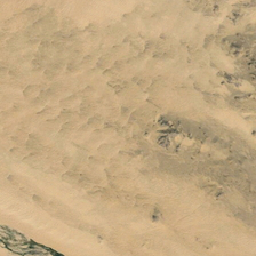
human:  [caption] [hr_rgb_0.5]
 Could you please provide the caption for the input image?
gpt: the stony bulges looks like the yellow sacles in this stretch of desert with a dried out pond .

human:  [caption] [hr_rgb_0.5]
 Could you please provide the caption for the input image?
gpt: the desert with several rocks has the figure of scate .

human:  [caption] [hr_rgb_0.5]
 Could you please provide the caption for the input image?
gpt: dark green cracks and stains can be seen in this desert .

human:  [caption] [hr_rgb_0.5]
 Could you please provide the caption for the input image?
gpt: Several hummocks can be seen in a desert pattern pattern area around the desert.

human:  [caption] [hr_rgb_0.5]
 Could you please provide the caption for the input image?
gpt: In the desert, you can see a fish scale pattern area, surrounded by a number of beehives.